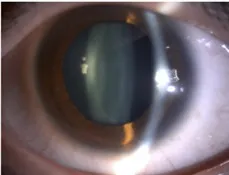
Left eye.
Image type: ophthalmic_imaging (slit_lamp_photograph)